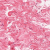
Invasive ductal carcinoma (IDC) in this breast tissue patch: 0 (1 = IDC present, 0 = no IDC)